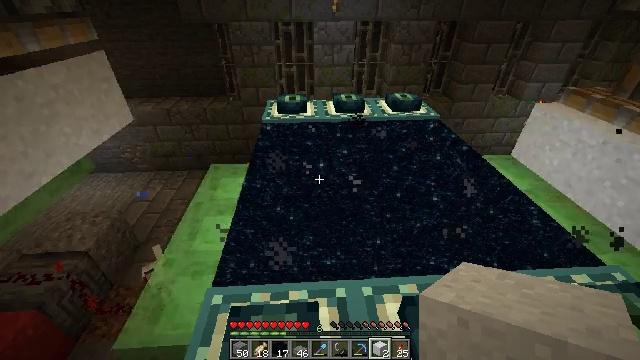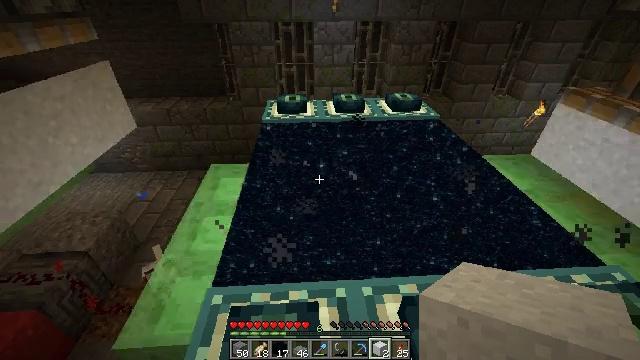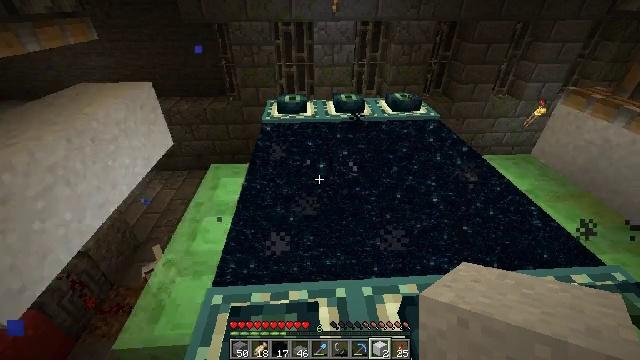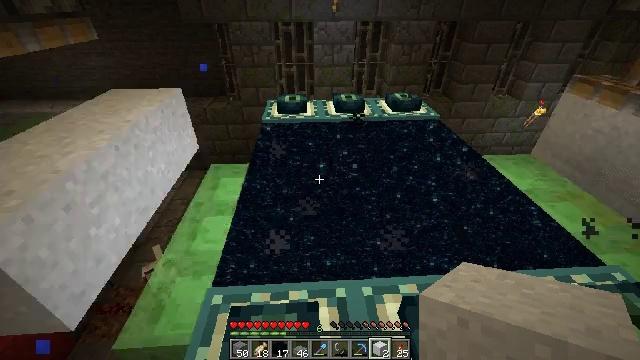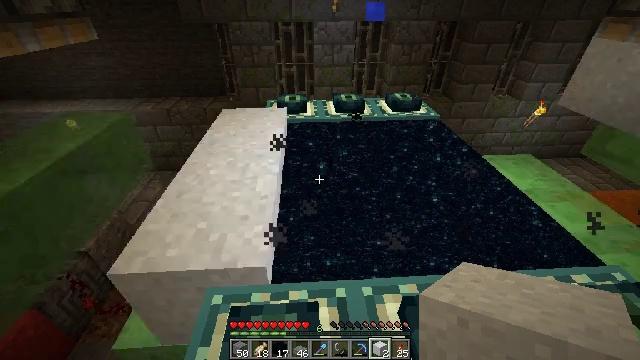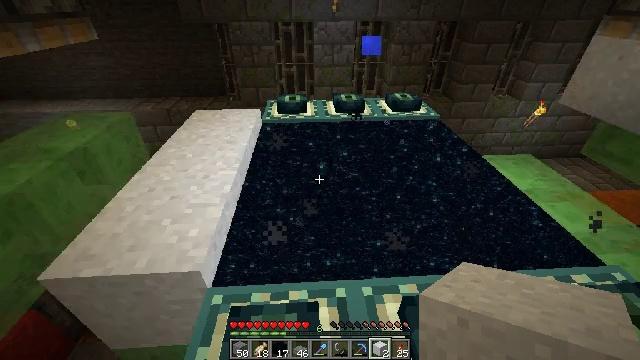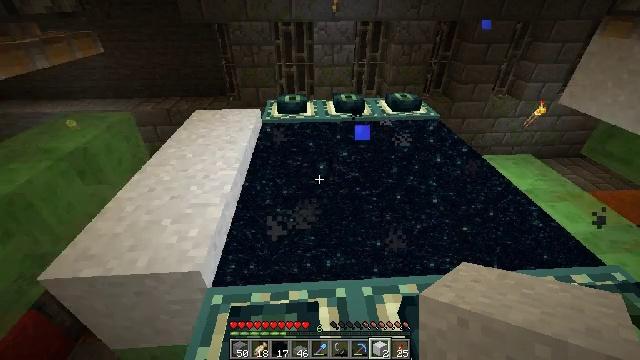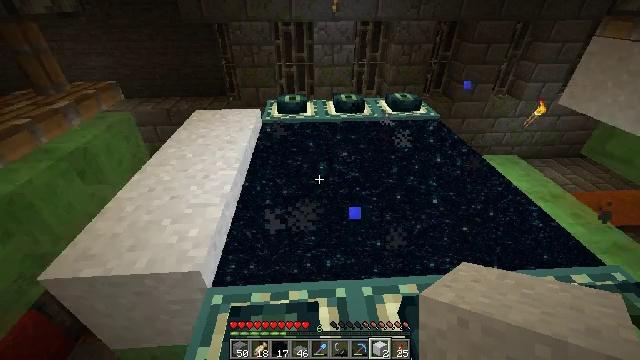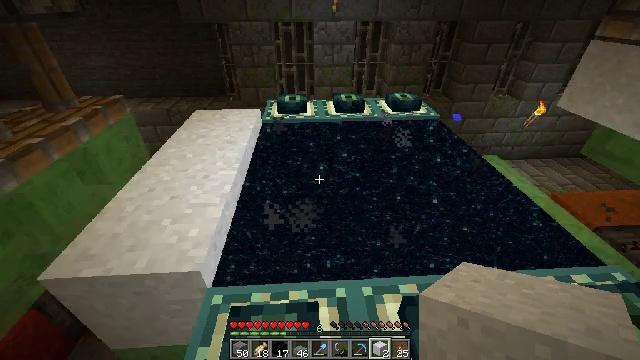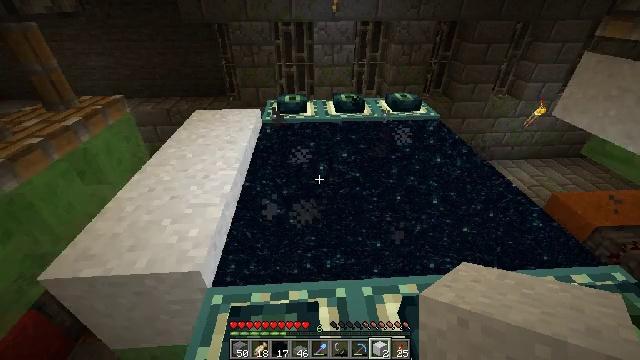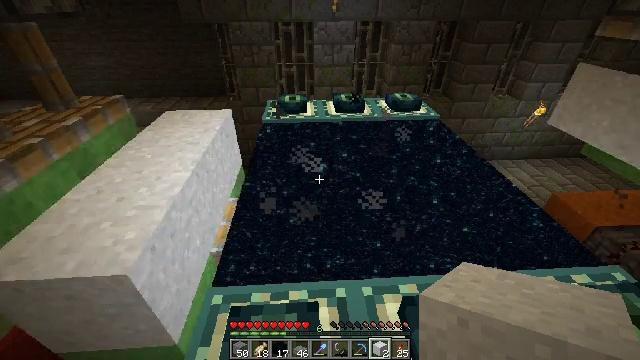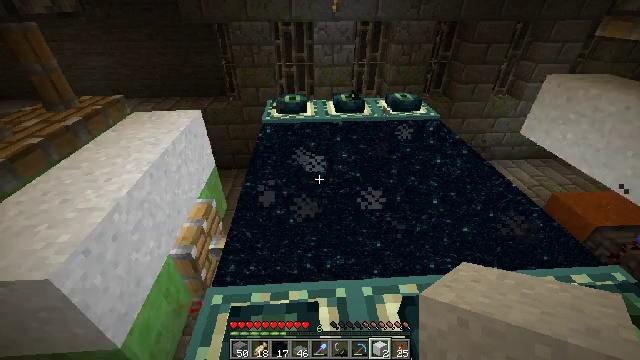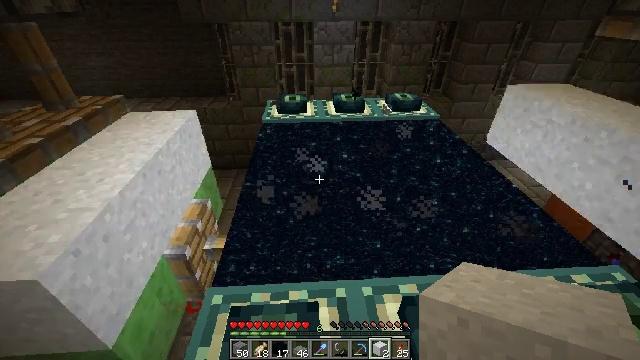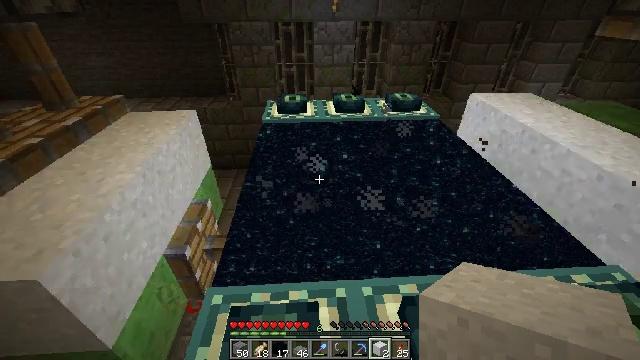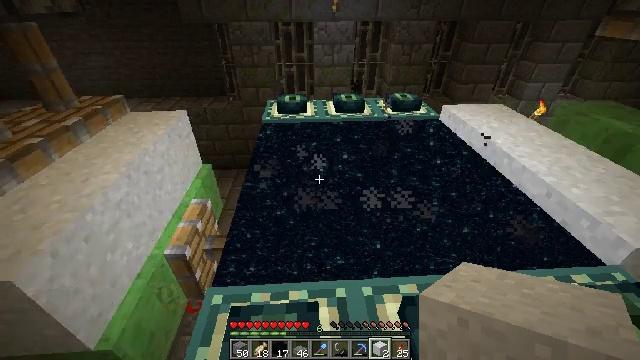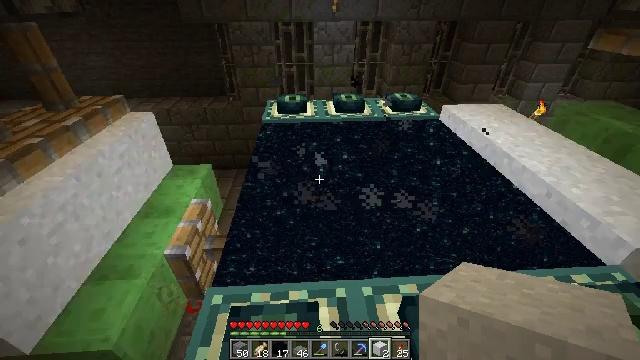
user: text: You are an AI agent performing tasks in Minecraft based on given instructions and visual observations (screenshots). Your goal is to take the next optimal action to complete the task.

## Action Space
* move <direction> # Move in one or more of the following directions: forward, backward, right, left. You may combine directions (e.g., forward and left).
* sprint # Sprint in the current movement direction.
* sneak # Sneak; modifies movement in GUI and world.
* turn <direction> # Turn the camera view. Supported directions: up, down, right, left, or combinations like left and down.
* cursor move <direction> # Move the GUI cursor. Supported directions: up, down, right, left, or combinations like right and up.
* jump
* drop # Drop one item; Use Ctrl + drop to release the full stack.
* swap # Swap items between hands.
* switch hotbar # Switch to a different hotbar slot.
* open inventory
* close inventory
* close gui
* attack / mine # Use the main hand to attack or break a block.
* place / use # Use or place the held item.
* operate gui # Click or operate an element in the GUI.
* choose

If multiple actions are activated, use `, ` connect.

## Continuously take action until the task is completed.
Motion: motion action
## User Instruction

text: Attack the white concrete powder to mine it.
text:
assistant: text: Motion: no_op
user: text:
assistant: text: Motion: no_op
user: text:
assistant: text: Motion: no_op
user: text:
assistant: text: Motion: no_op
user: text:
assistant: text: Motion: no_op
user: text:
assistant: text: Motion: no_op
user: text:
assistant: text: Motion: no_op
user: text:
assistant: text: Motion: no_op
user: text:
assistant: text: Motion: no_op
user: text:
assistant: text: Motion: no_op
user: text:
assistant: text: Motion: no_op
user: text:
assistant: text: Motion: no_op
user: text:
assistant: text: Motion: no_op
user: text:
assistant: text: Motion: no_op
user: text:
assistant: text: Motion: no_op
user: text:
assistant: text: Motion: no_op
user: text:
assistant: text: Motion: no_op
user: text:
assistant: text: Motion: no_op
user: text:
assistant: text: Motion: no_op
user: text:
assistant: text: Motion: no_op
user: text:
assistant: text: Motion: no_op
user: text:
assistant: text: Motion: no_op
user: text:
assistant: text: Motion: no_op
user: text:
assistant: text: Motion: no_op
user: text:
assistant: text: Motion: no_op
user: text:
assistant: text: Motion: no_op
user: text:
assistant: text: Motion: no_op
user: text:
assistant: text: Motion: no_op
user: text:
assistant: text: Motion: no_op
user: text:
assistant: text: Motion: no_op